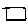
Label: square